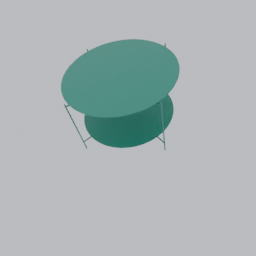
Label: furniture